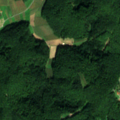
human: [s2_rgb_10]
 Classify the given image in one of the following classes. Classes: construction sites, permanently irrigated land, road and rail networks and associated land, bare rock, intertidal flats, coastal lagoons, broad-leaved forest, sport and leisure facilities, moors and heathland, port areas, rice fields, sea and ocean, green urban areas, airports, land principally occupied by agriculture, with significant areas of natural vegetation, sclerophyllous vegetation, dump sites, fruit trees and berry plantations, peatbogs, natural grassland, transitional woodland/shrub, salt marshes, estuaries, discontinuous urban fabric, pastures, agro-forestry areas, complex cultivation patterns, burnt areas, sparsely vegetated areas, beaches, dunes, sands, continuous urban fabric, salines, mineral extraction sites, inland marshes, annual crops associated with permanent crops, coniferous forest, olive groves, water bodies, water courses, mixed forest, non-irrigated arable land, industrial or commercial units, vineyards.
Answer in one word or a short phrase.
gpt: non-irrigated arable land, pastures, broad-leaved forest